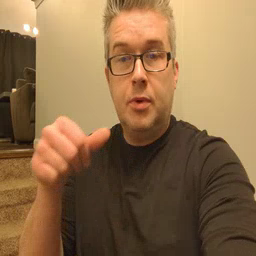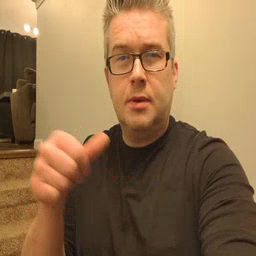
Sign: puzzle